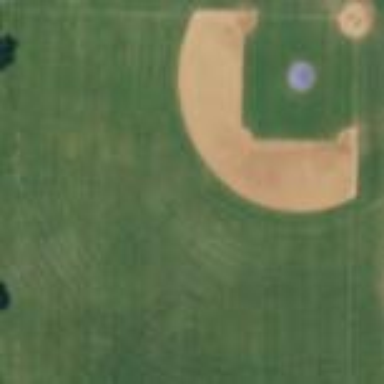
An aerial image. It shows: Softball pitch for leisure sports.